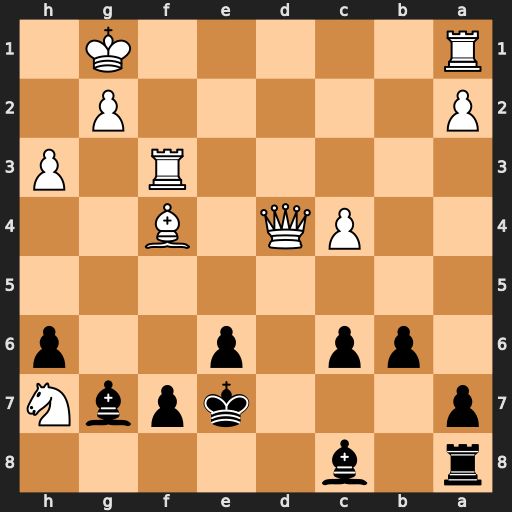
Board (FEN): r1b5/p3kpbN/1pp1p2p/8/2PQ1B2/5R1P/P5P1/R5K1
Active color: b
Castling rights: -
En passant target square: -
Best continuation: Bxd4+ Kh2 Bxa1